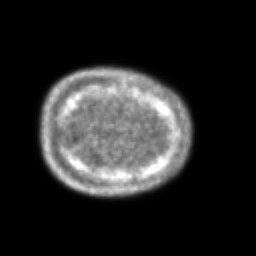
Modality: PET
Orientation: axial
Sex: female
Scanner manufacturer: ge